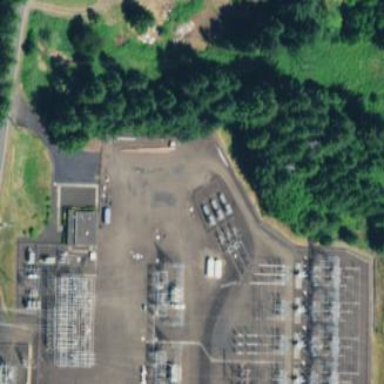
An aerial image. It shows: Power substation.